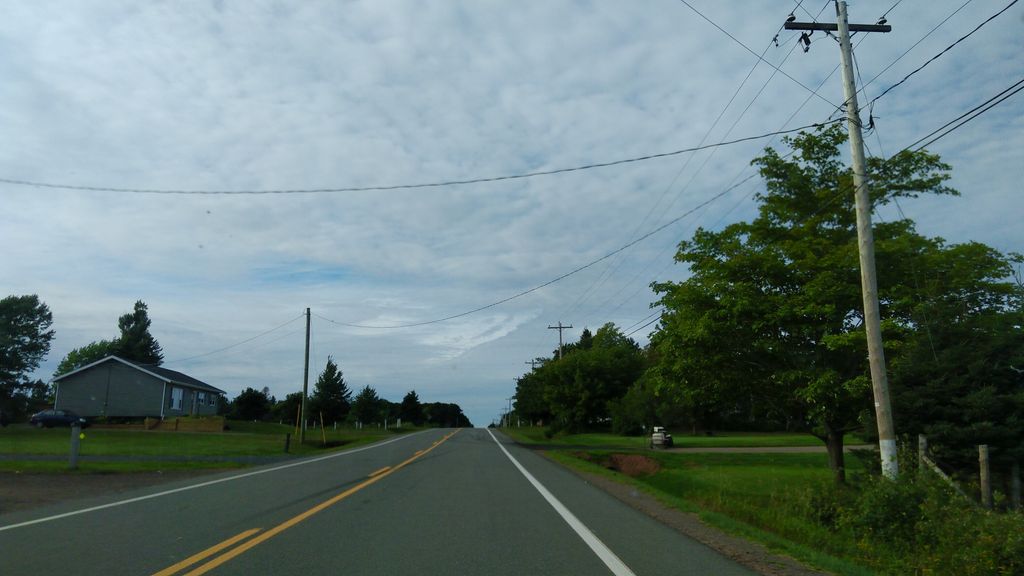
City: charlottetown